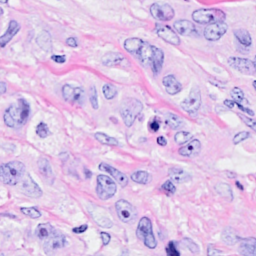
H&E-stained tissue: Breast